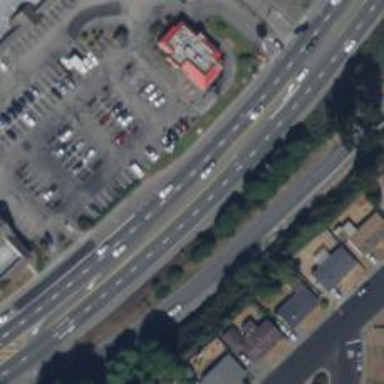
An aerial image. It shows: Asphalt road classified as trunk highway.